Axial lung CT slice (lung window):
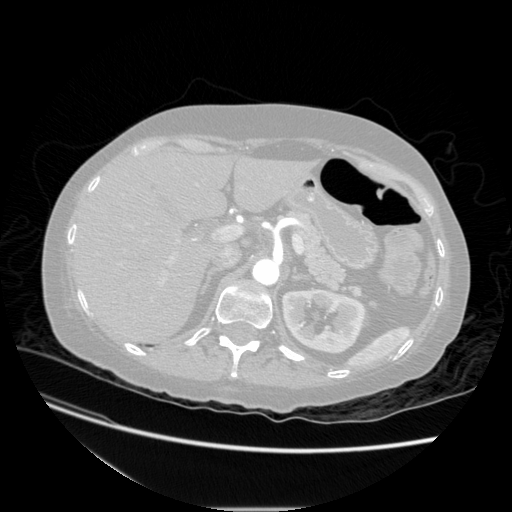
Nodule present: no